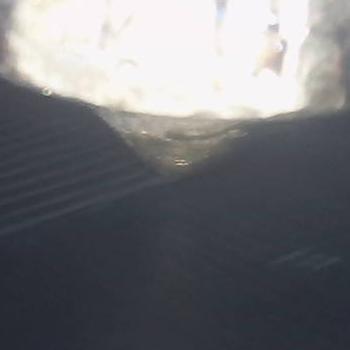
Flow rate: 33%